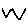
Label: zigzag